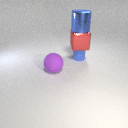
small blue rubber cylinder behind large purple rubber sphere